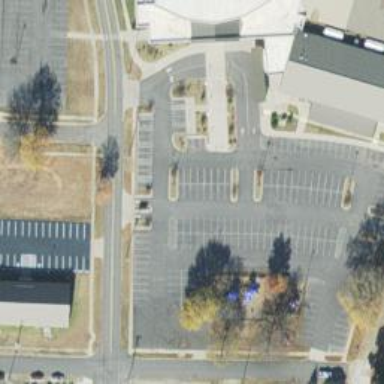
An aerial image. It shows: Parking area with asphalt surface.